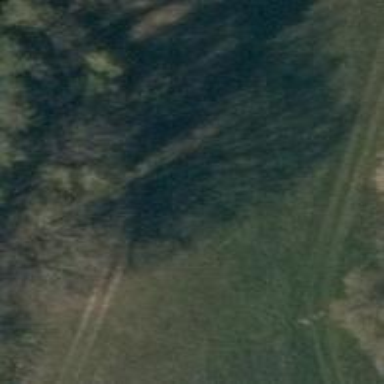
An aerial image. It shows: Dirt track road with grade 5 tracktype.